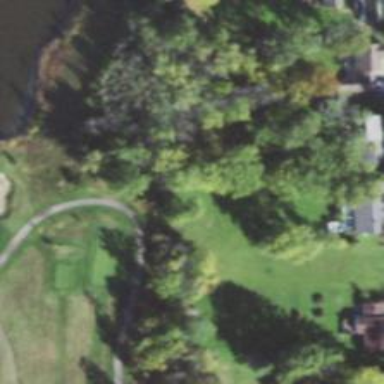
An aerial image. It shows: Pathway for golf carts.